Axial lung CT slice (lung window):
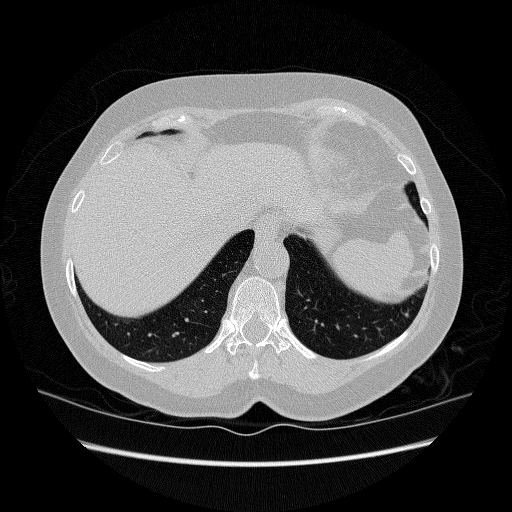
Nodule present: no